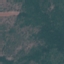
Land use / land cover: PermanentCrop